Interaction volume radius: 10 \u00c5
Interaction volume height: 15 \u00c5
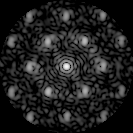
Disorder parameter: 0.4277